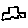
Label: car